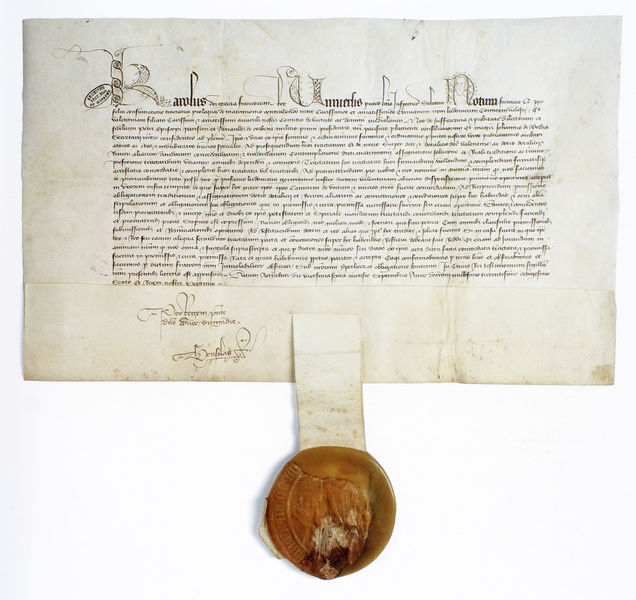
Titel: Die Vollmacht Karls VI. für die Absprache der Heirat seines Bruders, Louis de Touraine, mit Valentine Visconti
Institution: Paris, Archives nationales
Schlagwörter: weiß, gelb, ocker, schwarz, rot, signatur, gotik, rund, schrift, papier, weis, kaiser, foto, unterschrift, initialen, text, buchstaben, initiale, stempel, fragment, pergament, wappen, wachs, brief, mittelalter, zeilen, karl, siegel, urkunde, abdruck, handschrift, dokument, schreibschrift, defekt, latein, archiv, quelle, archivalie, antependium, wieß, karl v, karolus, erlass, r, u, m, zierbuchstaben, wachssiegel, blkatt, hängesiegel, notura, königsurkunde, kaiserurkunde